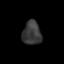
Tissue: skin
Cell type: Epithelial cells
Senescence score: 0.2716
Nuclear area (px): 433
Mean DAPI intensity: 57.062